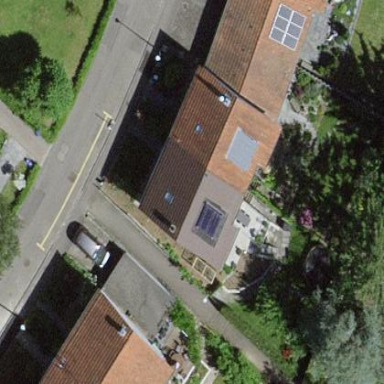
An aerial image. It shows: Terrace building.